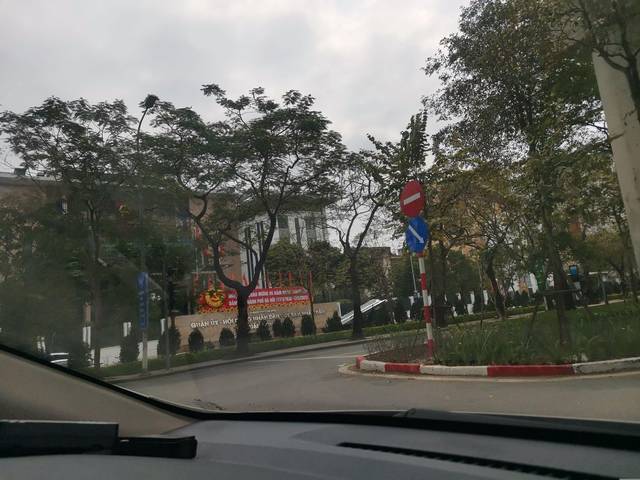
Region: Vietnam
Coordinates: 21.018, 105.824